Question: My app receives an access token by virtue of an implicit grant. Now I am attempting to use this token to access the content servers RPC service. I am not 100% sure if this is the correct way to do it as I am unable to get it to work.
'''
$code = (string) $this->params()->fromQuery('code', null);
$client = new HttpClient(
'http://www.example.com/api/books',
array(
'maxredirects' => 0,
'timeout' => 30
)
);
$client->setMethod('GET');
$client->setHeaders(
[
'Accept' => 'application/json',
'Authorization' => 'Bearer '.$code
]
);
try {
$response = $client->send();
} catch (\Exception $e) {
throw new \Exception($e);
}
'''
Here is the example in postman which is failing:

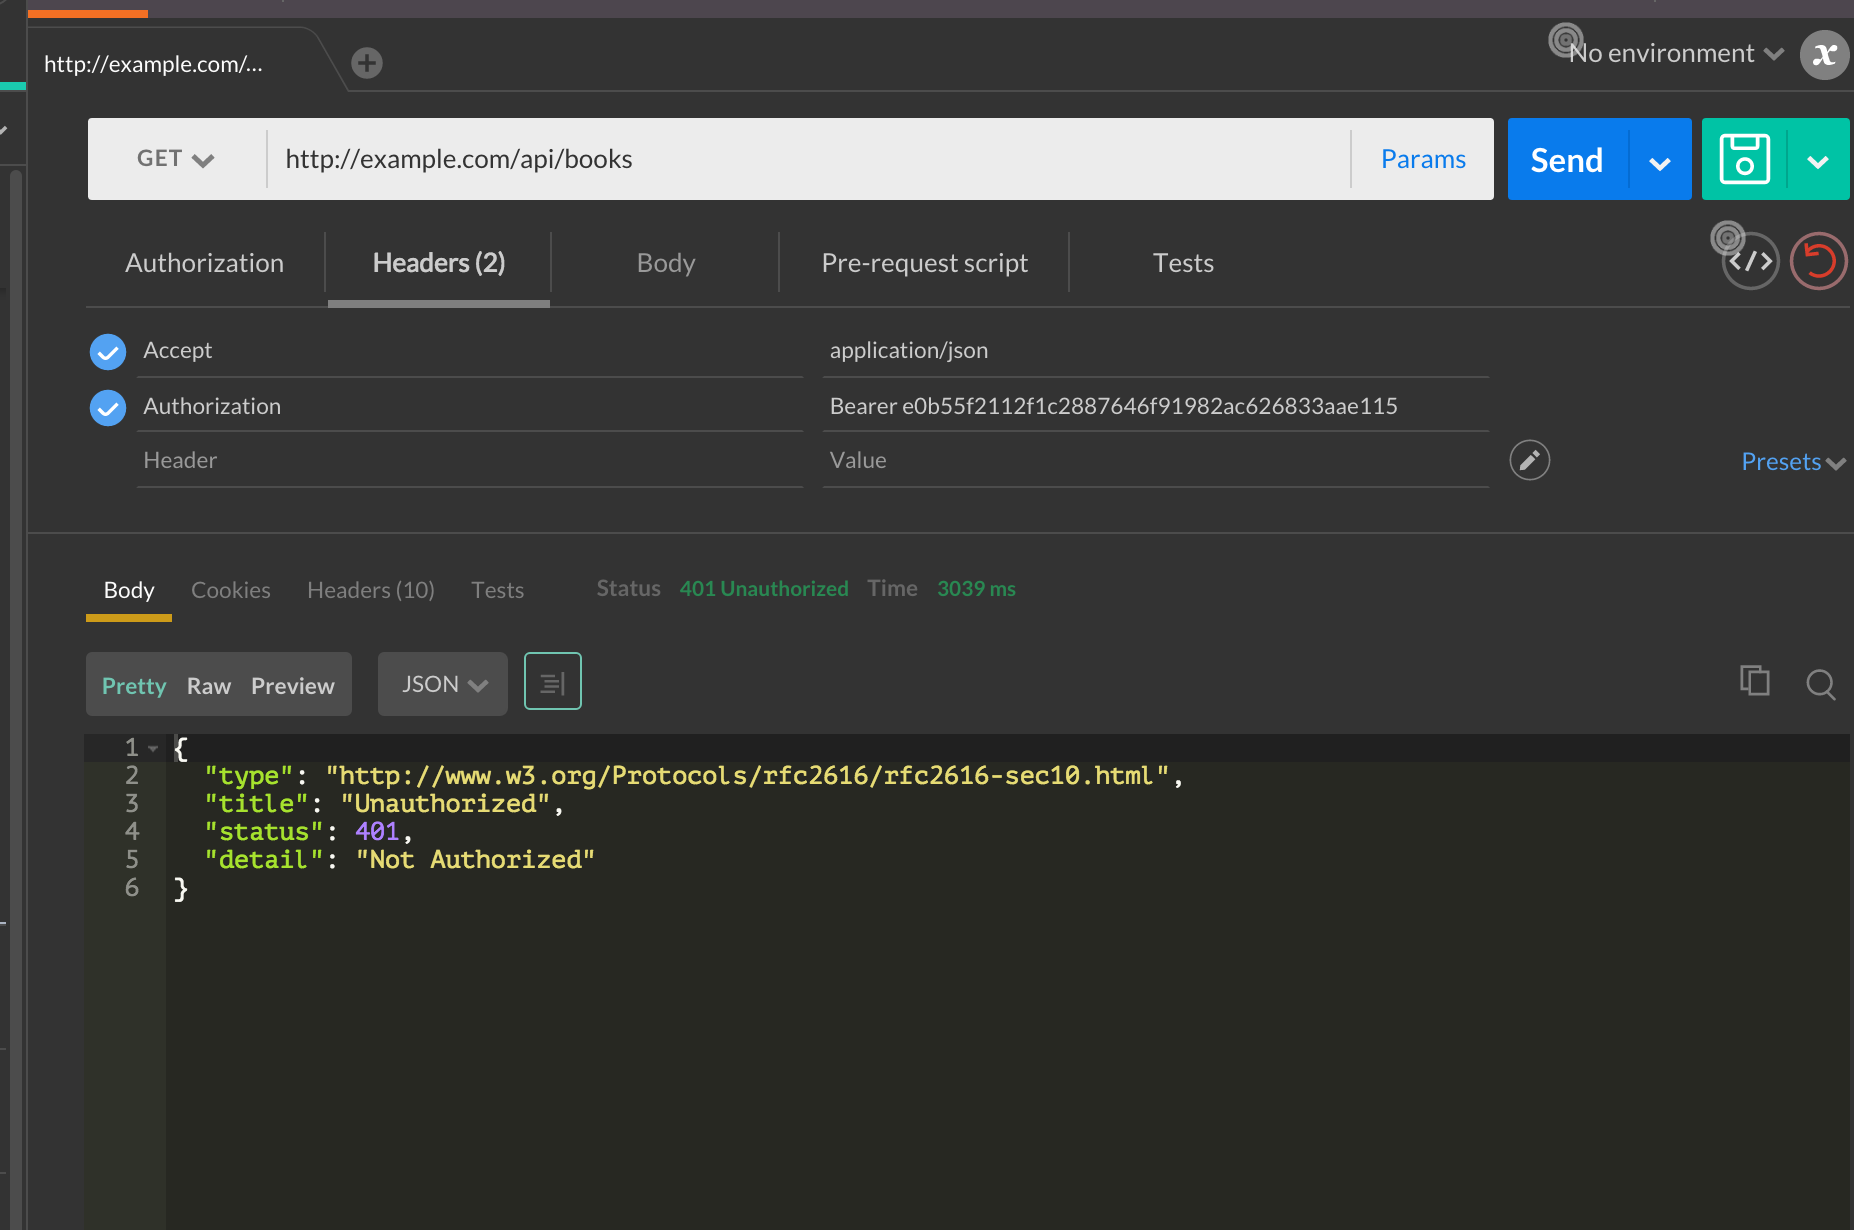
Answer: In this question the authorization_code was used and not the access_token and that's why it failed.